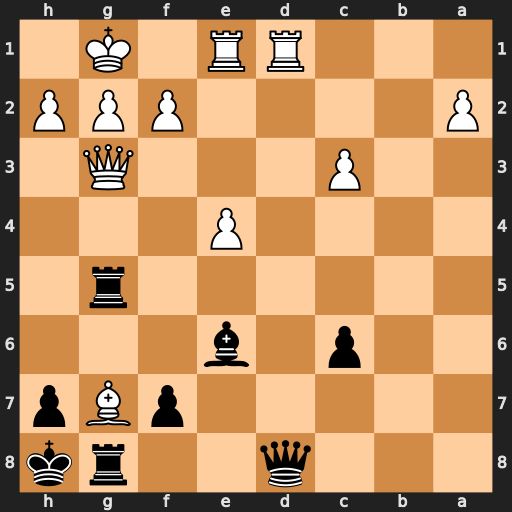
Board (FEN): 3q2rk/5pBp/2p1b3/6r1/4P3/2P3Q1/P4PPP/3RR1K1
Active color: b
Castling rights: -
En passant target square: -
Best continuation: R5xg7 Rxd8 Rxg3 Rxg8+ Rxg8